Question: I have one 'UIViewController' without NIB file. Now i have one my customized 'UIView'. I want to make 'UIViewController''s view inherit from my customized 'UIView', is it possible ? I know that if I have XIB file than I can make Custom Class from there but without XIB can it be done?
Thanks in Advance
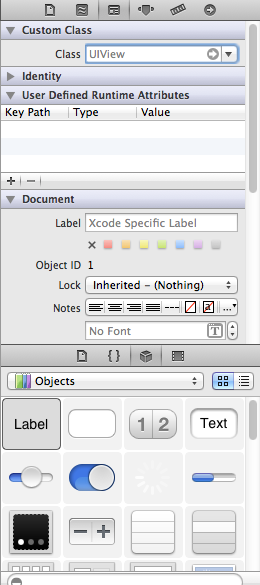
Answer: If you are using a 'UIViewController' subclass, and don't want to use a nib file, then override the 'loadView' method in your subclass:
'''
@implementation MyViewController
- (void)loadView {
self.view = [[MyView alloc] init];
// additional view setup here
}
'''
If you are just using a generic 'UIViewController' (not a subclass), then you might be able to just assign to the view controller's 'view' property, like this:
'''
vc.view = [[MyView alloc] init];
'''
But I'm not sure if that works properly outside of 'loadView'. I haven't seen any documentation that says it is or is not allowed.